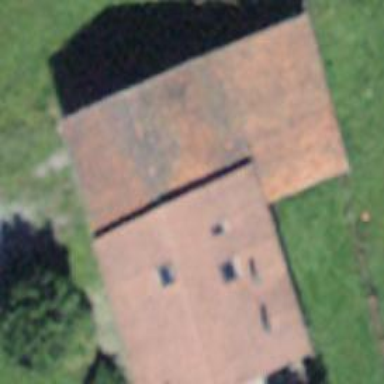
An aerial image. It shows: Detached building.